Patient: sex M, age 48
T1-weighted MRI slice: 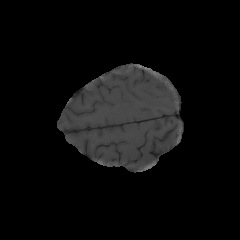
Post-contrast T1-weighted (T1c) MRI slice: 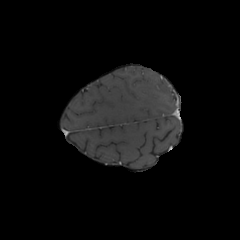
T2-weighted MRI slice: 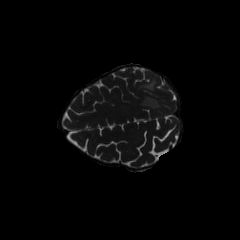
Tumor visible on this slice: yes
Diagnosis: Glioblastoma, IDH-wildtype
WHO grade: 4